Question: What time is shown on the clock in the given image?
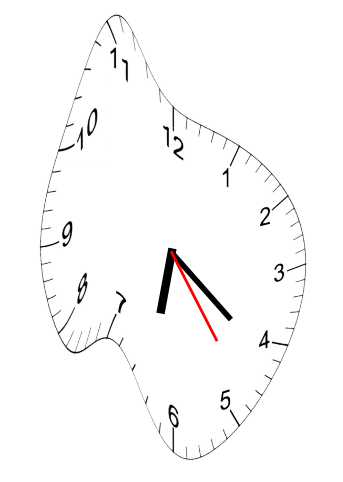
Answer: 06:21:24